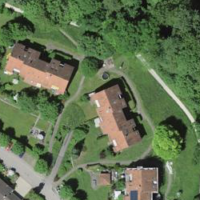
EUNIS habitat code: 55
Species observed at this site:
Pieris napi